Question: I am reorganizing my code and therefore creating new namespaces. I'm changing "static" classes (classes with @staticmethod in each method) for modules. This is the way to go, right?
The problem is that I have doubts on how to share the resources between these modules.
Let's say I had a module from which I was doing all connections to database, and of course all classes/methods were sharing the variable which stored the DB cursor (I'm using SQLite). Now, in different modules, they also have to share the cursor.

So, my ideas:
- Declare the global variable in each module. But globals are evil, eat children and steal our jobs. So I don't know if this is the way to go.'''
'''Sub Module 1'''
global database_cursor
'''
- Import the "father" database_module with the original database_cursor and use something like this:'''
'''Sub Module 1'''
db_cursor = database_module.database_cursor
'''
This second looks fine in this case, but I think in many cases will lead to recursive imports, which I guess it's something to avoid.
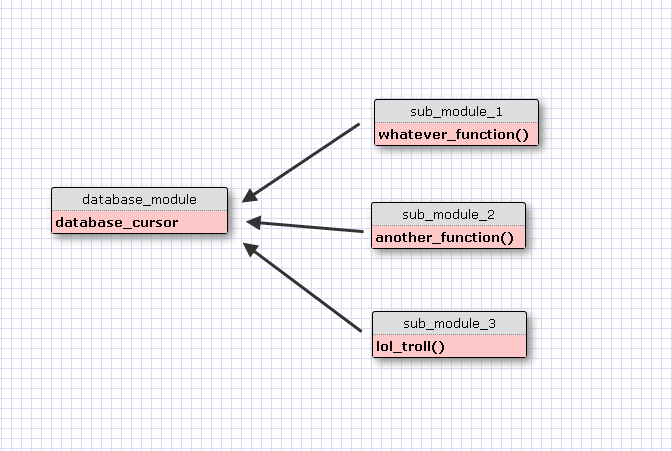
Answer: Your second method is the way to go. Python imports are singleton by nature. When a module is imported multiple times it is only executed the first time. Subsequent imports fetch the module object instance from the globals. More on that <URL>.
shared.py:
'''
class Shared:
def __init__(self):
print("Init shared")
def do_stuff(self, from_mod):
print("Do stuff from {0}. I am instance {1}".format(from_mod, self))
shared = Shared()
'''
foo.py
'''
import shared
shared.shared.do_stuff("foo")
'''
bar.py
'''
import foo
import shared
shared.shared.do_stuff("bar")
'''
If we execute bar.py we get:
'''
>>> Init shared
>>> Do stuff from foo. I am instance <shared.Shared instance at 0x10046df38>
>>> Do stuff from bar. I am instance <shared.Shared instance at 0x10046df38>
'''
So in your case you can reference 'database_module' from anywhere you want and it gets initialized only once, therefore effectively sharing your connection.